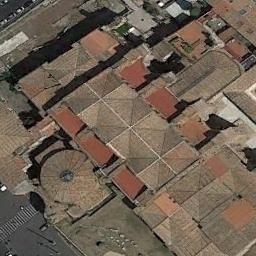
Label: church